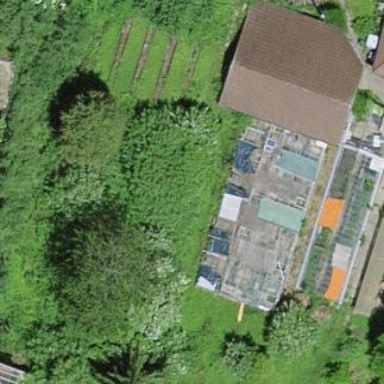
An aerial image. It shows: Greenhouse.